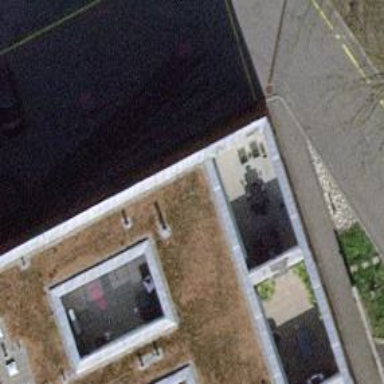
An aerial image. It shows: Fire station.